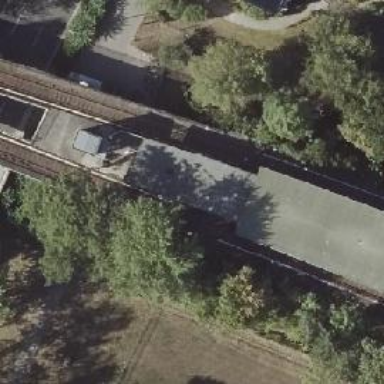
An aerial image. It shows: Subway entrance for railway system.